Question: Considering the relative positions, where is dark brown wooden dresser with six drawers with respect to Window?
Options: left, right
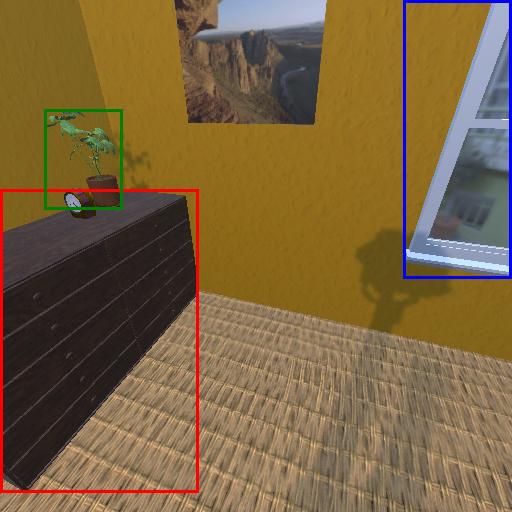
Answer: left